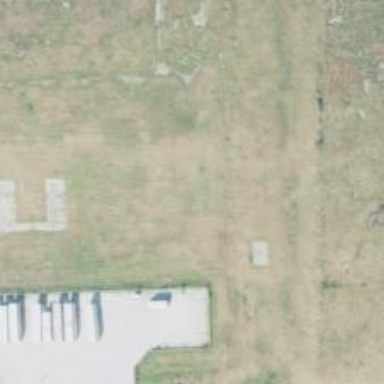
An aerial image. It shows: Image of helipad at airport.